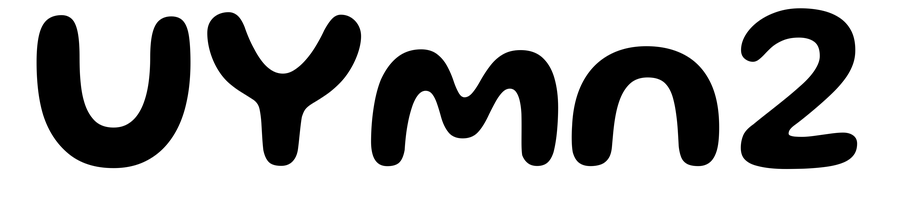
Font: Gluten_Medium